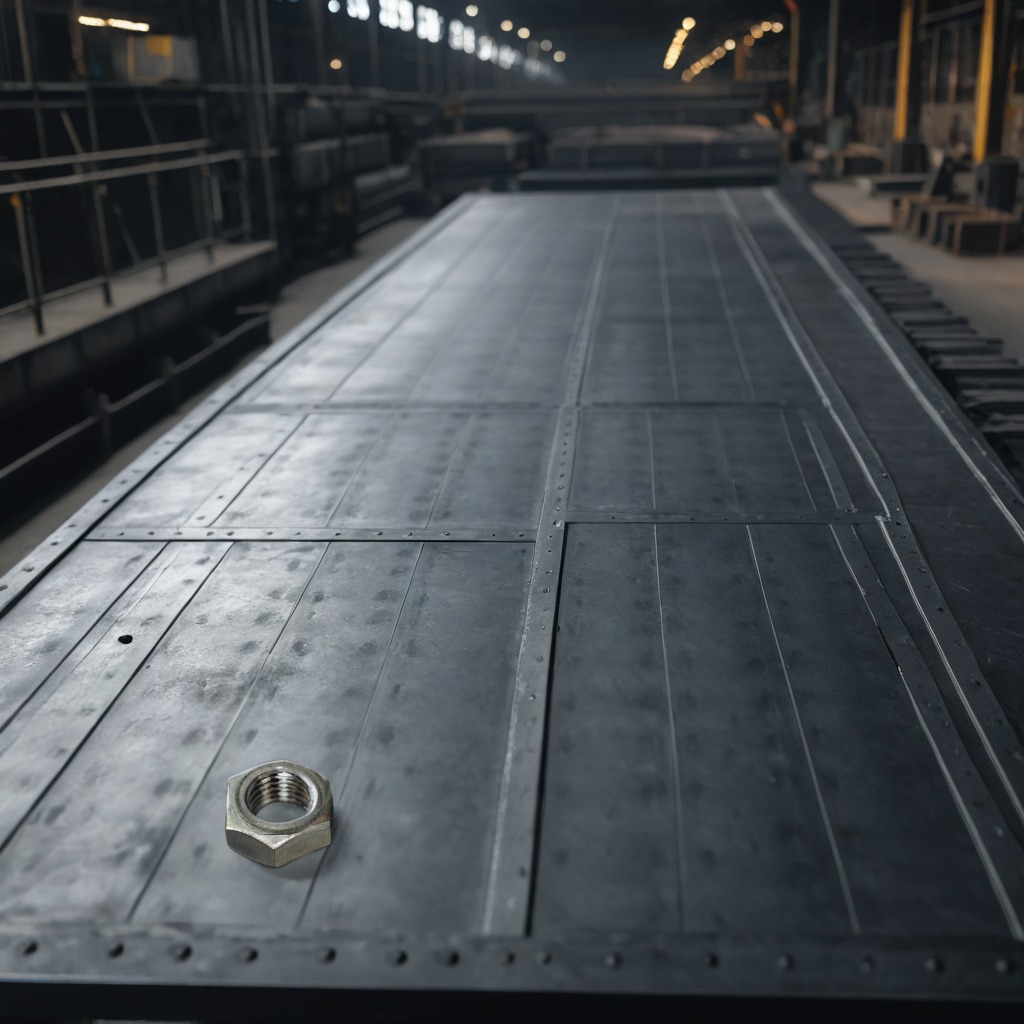
A metal nut lies on the cold steel table in a mining workshop.